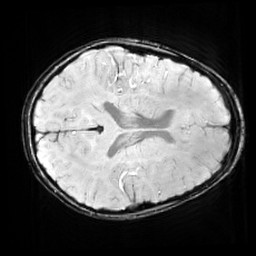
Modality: SWI
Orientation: axial
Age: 10
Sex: male
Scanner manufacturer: siemens
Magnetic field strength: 3 T
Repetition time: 0.027 s
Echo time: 0.02 s